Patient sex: F
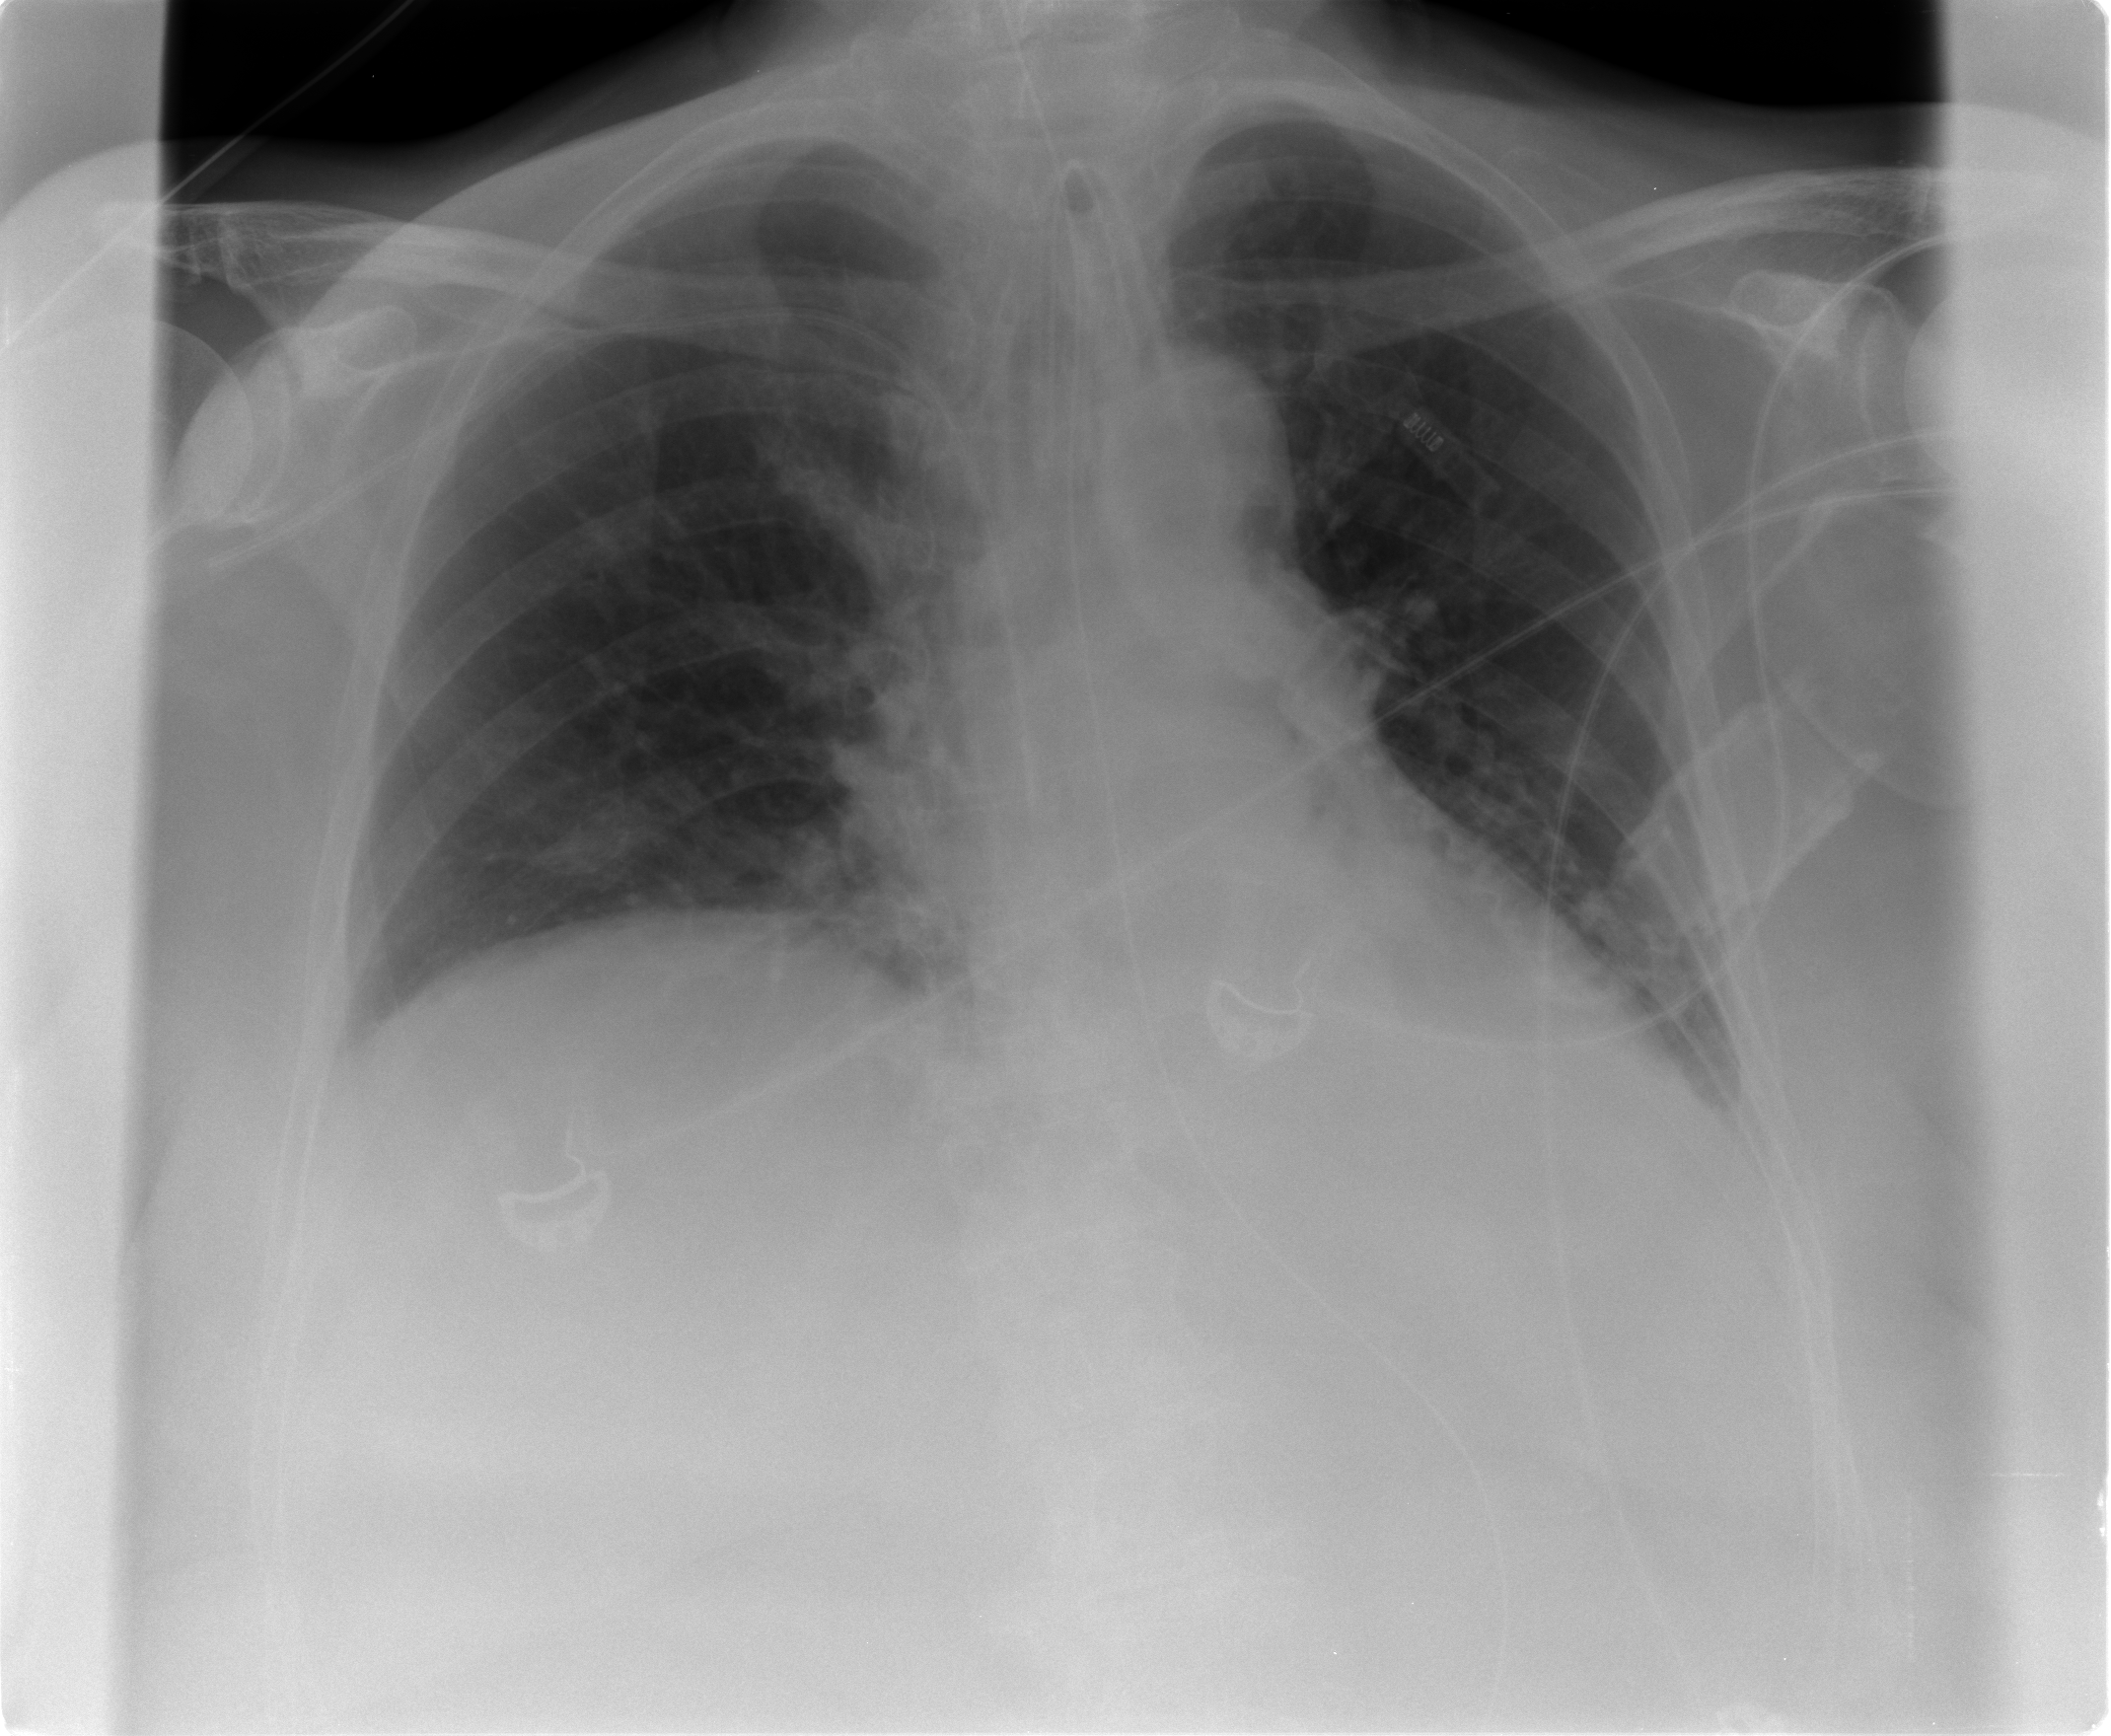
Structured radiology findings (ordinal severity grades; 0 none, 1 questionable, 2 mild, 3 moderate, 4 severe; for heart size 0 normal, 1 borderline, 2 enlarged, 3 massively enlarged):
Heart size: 2
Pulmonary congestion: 1
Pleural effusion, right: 1
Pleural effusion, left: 1
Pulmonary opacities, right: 0
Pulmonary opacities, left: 0
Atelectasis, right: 0
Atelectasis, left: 0